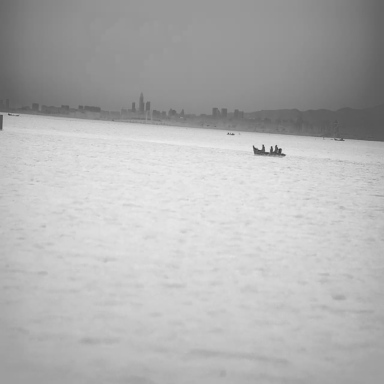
There are four bulk_carriers in the infrared image.